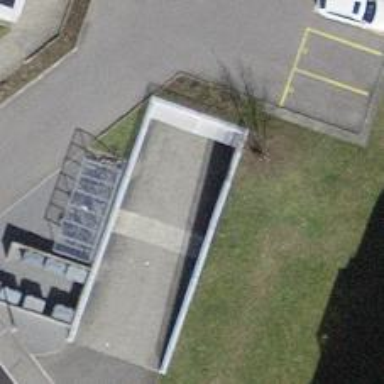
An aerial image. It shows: Parking entrance.